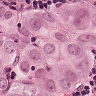
Metastatic tissue present: yes